Question: I am programming an IR camera. But the internal register for storing the refreshrate (bits 9, 8 and 7 of 16 in total) only accepts 1's and 0's of course. For example, a value of 0b110 means 32Hz and 0b111, 64Hz. How can I best convert a given integer ('refresh_rate') value between 0.5Hz and 64Hz to 0b000 - 0b111 when looking at the Refresh rate control picture?

To be honest, I haven't tried anything yet because I think it requires a weird hack. However I have been thinking of a lookuptable, I think that is possible but requires more memory and it has to be memory efficient since it is programmed on an Arduino Due.
Note: You can see that the refresh_rate is an 'uint16_t' which does not accept floating point values such as 0.5Hz, however, I am probably not going to use the 0.5Hz setting.
'''
// the end-user currently has to pass a value between 7 and 0
void mlx90650::set_refresh_rate(uint16_t refresh_rate) {
// So the refresh rate may not be higher than 7 (0b111) since this register only
accepts 3 bits. The memory map is:
/*
| decimal | bits |
(decimal 0) 0 0 0 IR refresh rate = 0.5Hz
(decimal 1) 0 0 1 IR refresh rate = 1Hz
(decimal 2) 0 1 0 IR refresh rate = 2Hz (default)
(decimal 3) 0 1 1 IR refresh rate = 4Hz
(decimal 4) 1 0 0 IR refresh rate = 8Hz
(decimal 5) 1 0 1 IR refresh rate = 16Hz
(decimal 6) 1 1 0 IR refresh rate = 32Hz
(decimal 7) 1 1 1 IR refresh rate = 64H
*/
}
'''
I want that this function converts for example 64Hz to 0b111.
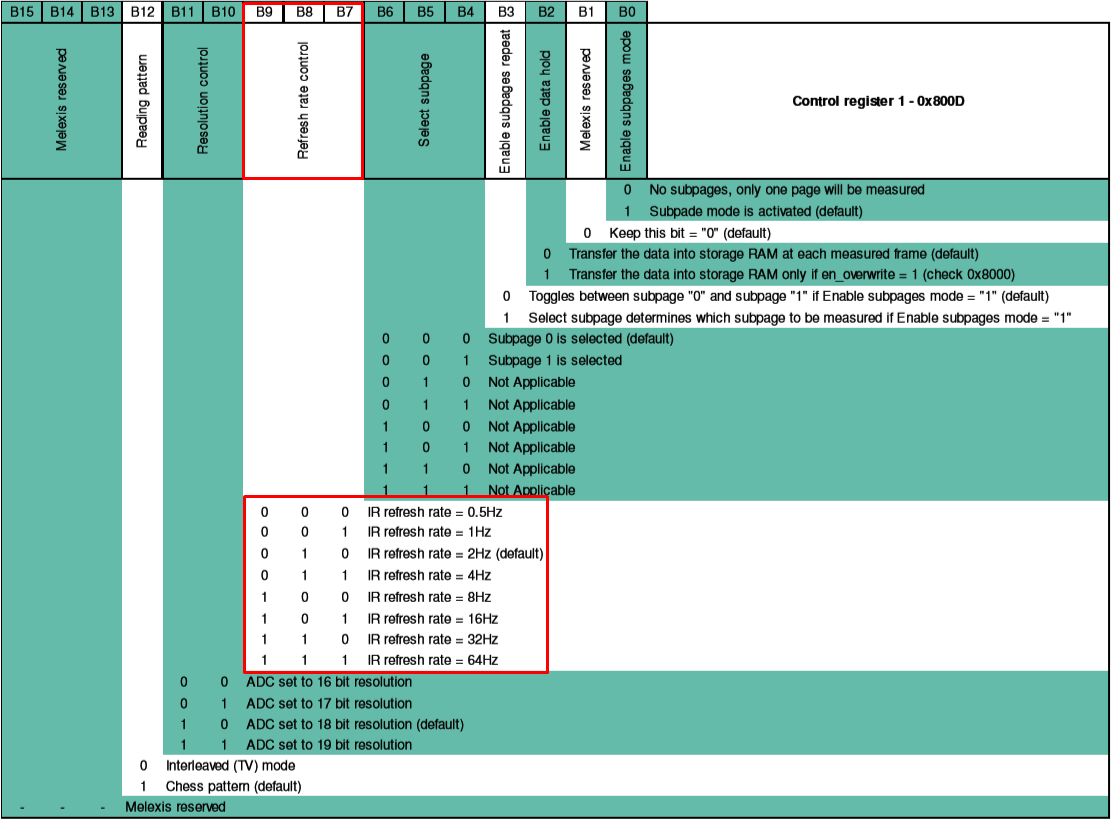
Answer: > How can I best convert a given integer (refresh_rate) value between 0.5Hz and 64Hz to 0b000 - 0b111
One approach is to see that the target value increases by one every time the input doubles, meaning it is .
So, you can write
'''
uint16_t hz_bits(float hz) {
return static_cast<uint16_t>(round(1.0f + log2(hz)));
}
'''
which admittedly requires floating-point and isn't highly-optimized. Conversely,
'''
float hz_from_bits(uint16_t hzB) {
return 0.5f * (1 << hzB);
}
'''
Both of those have the three bits you care about as the least significant bits of the 'uint16_t'.
If you want to use an integral Hz number, and ignore the '0.5' case, then is just the number of the highest set bit: eg, 64 = 0b1000000, with highest set bit 6 (you still need to add 1 to get 7 = 0b111).
Then you can combine them with something like
'''
static const uint16_t HZ_START = 7;
static const uint16_t HZ_LEN = 3;
static const uint16_t HZ_MASK = ((1 << HZ_LEN)-1) << HZ_START;
uint16_t set_hz_bits(uint16_t control, uint16_t hzB) {
return (control & ~HZ_MASK) | (hzB << HZ_START);
}
uint16_t get_hz_bits(uint16_t control) {
return (control & HZ_MASK) >> HZ_START;
}
'''
into
'''
uint16_t set_hz(uint16_t control, float hz) {
return set_hz_bits(control, hz_bits(hz));
}
float get_hz(uint16_t control) {
return hz_from_bits(get_hz_bits(control));
}
'''
Note that the actual bit masking and shifting is pretty mechanical - you can automate this stuff for your various fields quite easily, using something like the below, and pass around 'HzField' objects instead of having to remember which 'uint16_t' contain zero-based encoded Hz values, and which contain correctly layed-out control registers.
'''
template <size_t Bstart, size_t Blen, typename T = uint16_t>
struct BitField
{
T value; // zero-based, not shifted
static constexpr T mask() { return ((1 << Blen)-1) << Bstart; }
static T clear(T r) { return r & ~mask(); }
void decode(T r) { value = (r & mask()) >> Bstart; }
T encode(T r) { return clear(r) | ((value << Bstart) & mask()); }
// etc.
};
using HzField = BitField<7, 3>;
'''